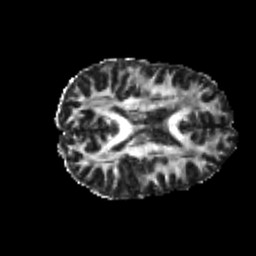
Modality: FA
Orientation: axial
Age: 24
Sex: female
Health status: healthy
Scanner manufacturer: philips
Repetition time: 7.389 s
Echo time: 0.08599 s